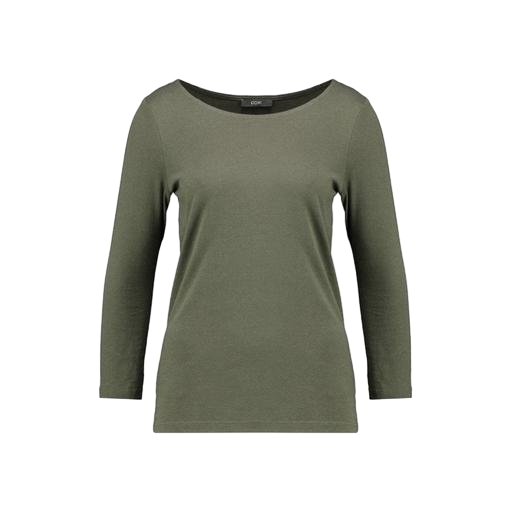
green three-quarter-sleeve top only macy, green scoop neck t-shirt, beige t-shirt green, white background